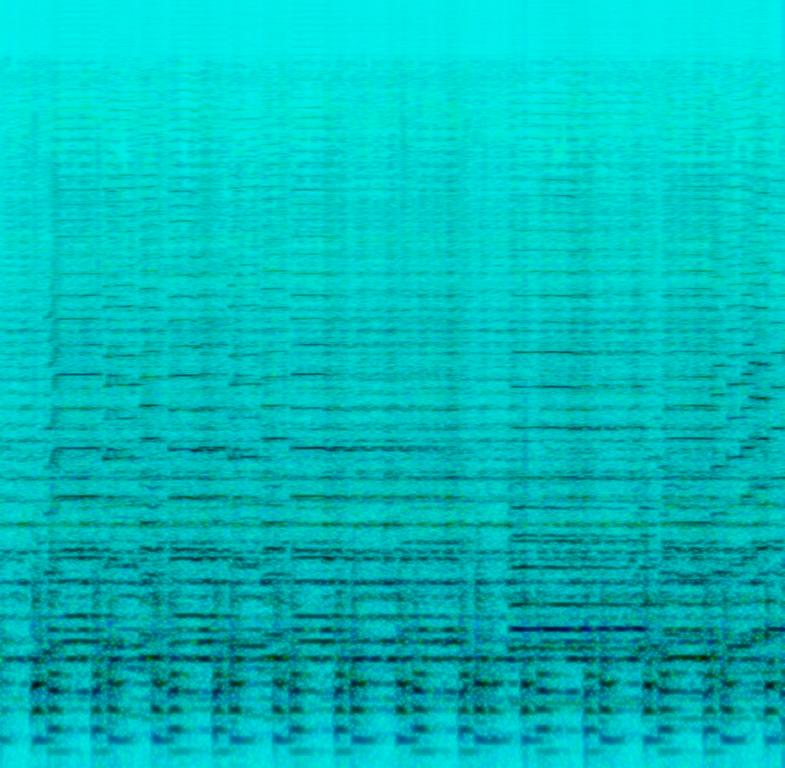
This music is a lively instrumental. The tempo is fast with the charming harmony of trumpet, saxophone, tuba and a rhythmic accordion accompaniment. The music is fresh, spirited,lively, pleasant, merry, cheerful, charming and entertaining. This music is a classical piece.